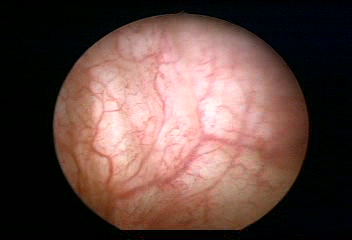
Modality: WLC
Class: Normal mucosa
Bladder cancer association: No